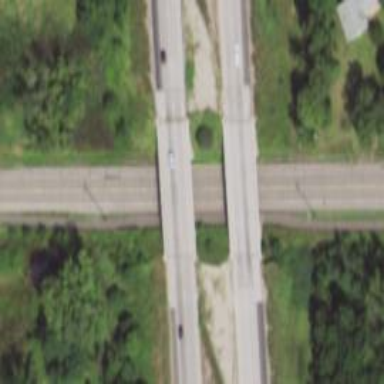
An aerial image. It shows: Motorway bridge.